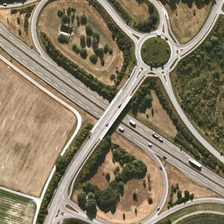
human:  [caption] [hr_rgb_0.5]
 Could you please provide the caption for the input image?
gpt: the viaduct spans the bustling road below and stretch to the traffic circle .

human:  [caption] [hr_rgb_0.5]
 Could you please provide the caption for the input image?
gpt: there is a viaduct is connected to three roads at a rotary intersection .

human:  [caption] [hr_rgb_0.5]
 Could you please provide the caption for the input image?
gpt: a viaduct in the shape of figure of eight is connected to three roads by a rotary intersection .

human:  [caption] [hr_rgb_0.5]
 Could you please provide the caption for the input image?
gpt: a viaduct in the shape of figure of eight is connected to three roads by a rotary intersection .

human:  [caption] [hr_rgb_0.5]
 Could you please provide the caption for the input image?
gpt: many green trees and a circle road are near a viaduct .